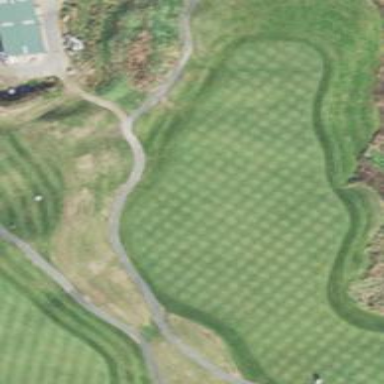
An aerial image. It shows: View of golf hole.